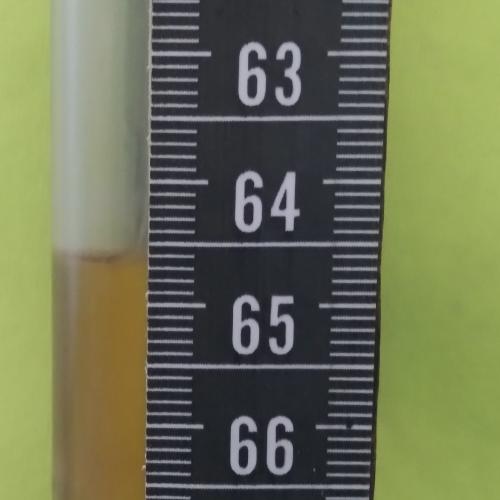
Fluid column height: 64.6 cm